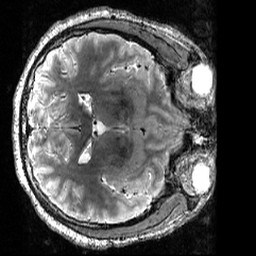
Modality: T2w
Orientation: axial
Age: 20
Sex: male
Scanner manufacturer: siemens
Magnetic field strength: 3 T
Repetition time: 3.2 s
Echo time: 0.566 s